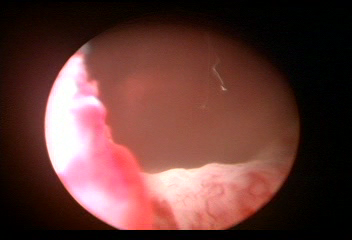
Modality: WLC
Class: Normal mucosa
Bladder cancer association: No